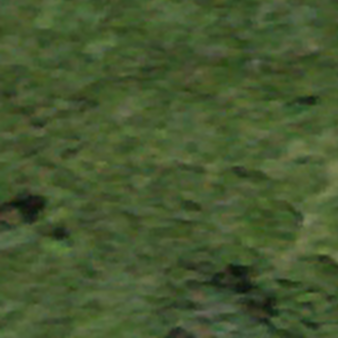
Label: other